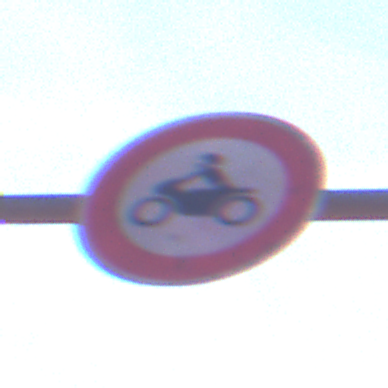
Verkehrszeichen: VerbotKraftraeder
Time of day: Night
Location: Outdoor (Urban)
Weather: PartlyCloudy
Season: NotSpecified
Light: Artificial